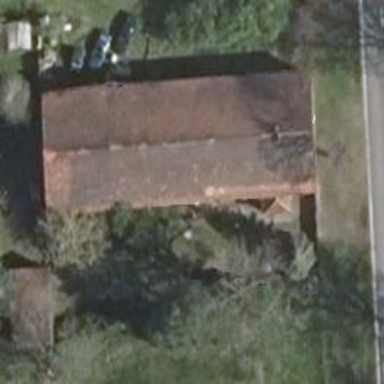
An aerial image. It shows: House with gabled roof oriented along the structure.